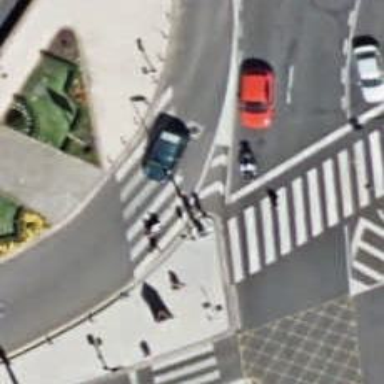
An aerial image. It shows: Crossing with traffic signals.